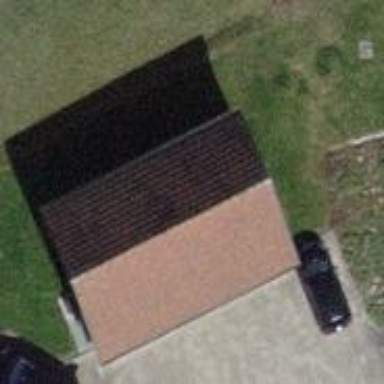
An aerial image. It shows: Garage.